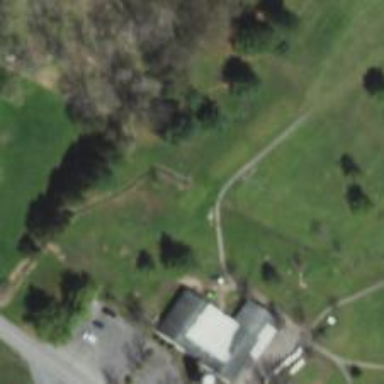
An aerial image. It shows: Grass area designated as golf tee.